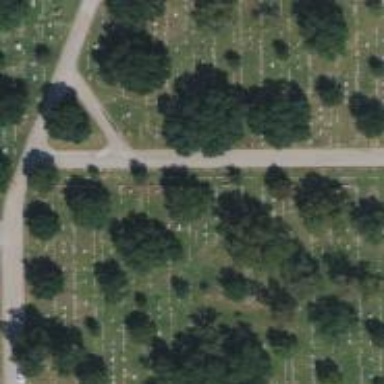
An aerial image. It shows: Graveyard.